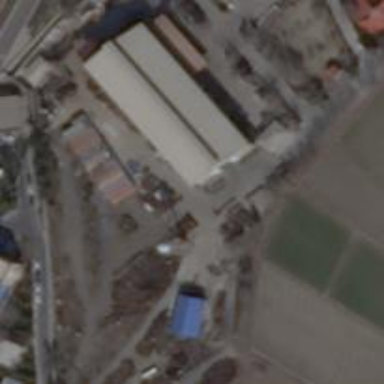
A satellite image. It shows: Industrial building.